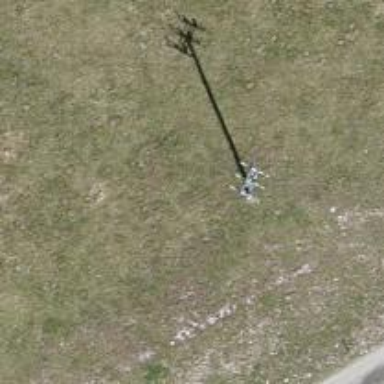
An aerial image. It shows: Power pole.